Question: I am struggling to figure out how to create a ':key' value for my 'v-for' loop & I believe that is why the order of my list(s) are random.
This is what my template looks like:
'''
<div v-for="(items, index) in documents">
<h1>{{ index }}</h1> // 2020-06-02
...
<table class="table">
<tr>
<th>Name</th>
</tr>
<tr v-for="(item, index) in items" :key="index">
<td>{{ item.name }}</td> // Foo
</tr>
</table>
</div>
'''
My 'documents' prop looks like this:
'''
{
2020-06-01: ['name': 'Foo', ...],
2020-06-02: ['name': 'Bar', ...],
2020-06-03: ['name': 'Baz', ...],
}
'''
My props are returning the 'documents' in the correct order, but they are not shown on screen in the correct order. For example, I'll see '2020-06-03, 2020-06-01, 2020-06-02' or a different combination. I think it's because I don't have a ':key' so Vue doesn't know how to order things.
Since I am using the 'index' in my outter loops, I'm not sure how to get a unique key.
What I think I need is something like:
'''
<div v-for="(items, date, index) in documents" :key="index">...</div>
'''
But, that's not really how it works.
I've also tried something like:
'''
<div v-for="(items, index) in documents" :key="'i-${index}'">...</div>
'''
No luck there either.
Thank you for any suggestions!
Thank you for your feedback! Here's a few notes.
I'm getting 'documents' from another source. I'm passing it is as props to my component. Currently, I'm using a computed property to to alter the actual object; maybe add a key or something. No luck just yet...
Just as you've stated, it is coming in as an object. Each key of the object is a date. Each date, then has an array that I'm also looping through.
Here is what 'documents' looks like (also added a screenshot). You can see that the dates are in order. The props are straight from my external service, so things look great so far.
'''
{
2020-06-01: ['name': 'Foo', ...],
2020-06-02: ['name': 'Bar', ...],
2020-06-03: ['name': 'Baz', ...],
}
'''
[
> you can go with index2 or whatever else you would like
I tried making 'index' be 'date' just to help keep things straight and yeah.. I tried adding a third argument in the 'v-for' just in case there was an unknown secret I could tap into (sadly no) :)
> the format of your prop is messing me up mostly.
Same here, I'm just not able to understand why the order looks good in my props, but when looping through things, its pretty random.
> show what you want the table to look like
This is the result I'm trying to accomplish.
'''
<h2>2020-06-01</h2>. // this is the "missing" index (outer loop)
<table>
<tr>
<th>Name</th>
<th>Email</th>
</tr>
<tr> // this is the array that exists within each date
<td>Foo</td>
<td>foo@example.com</td>
</tr>
</table>
'''
Thank you much @Goofballtech! Your answer really helped me think about what I had and directions to try. Here's what I ended up with. 'sortedDocuments' is a computed property; 'this.documents' is a reference to the 'documents' props that is getting passed in.
'''
sortedDocuments() {
const data = this.documents;
return Object.keys(data)
.map((date) => {
return {
date: date,
data: data[date],
}
})
.sort(function (a, b) {
let dateA = new Date(a.date);
let dateB = new Date(b.date);
return dateA - dateB;
})
.reverse();
},
'''
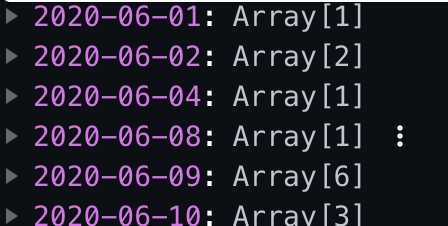
Answer: :key is used to watch for changes, not necessarily for order.
2 things.
1. if you want to maintain a specific order the general solution is to use an array. Order of object (although there is a bit of method to the madness) cannot necessarily be counted upon.
2. I believe you should used a computed property to modify these as you require then iterate over that array instead of using the object directly for what it seems you are trying to do. Will be back will an edit adding code in a moment.
Edit1 -
General information about indexes in v-for. The word index is not some magic keyword. If you have nested v-for you can do this:
'''
<div v-for="(stuff, index) in stuffing">
display stuff here, index is your key
<div v-for="otherStuff, skdjdfhfyjsksj) in theOtherThings">
skdjdfhfyjsksj is your key value here
</div>
</div>
'''
index is shown in examples to be clear but you can go with index2 or whatever else you would like there. It's getting passed as the second argument and that's where the magic happens.
Back to the base issue...So the format of your prop is messing me up mostly. Sorting the existing entries is straight forward but there really isn't a key:value array in javascript. Those are objects. So where are you getting the documents prop from originally? Is that something you are creating to pass down or is it coming that way from an external source?
sorting of the dates can be done like this in computed, this doesn't include the rest of the data yet as I'm not sure if you need to convert those on the fly or if we can change the prop before it gets here. I changed your document arrays to objects because the code would never show anything with that data formatted as an array as it complained about a missing ] since it did not expect the array key:value formatting.
<URL>
'''
computed: {
sortedDates(){
return Object.keys(this.documents)
.sort((a,b) => a > b ? 1 : 0)
}
},
'''
Final request for this edit, can you show what you want the table to look like? Having that context would help in finding the optimal data structure to achieve the results you need.
Edit2 -
Assuming the object can be an array of objects, and there is potential to have more than one name/email per date array. The below would work.
It all hinges on those funky arrays though.
Might be easier for you to copy the raw return from the API and just go in in to sterilize the data so i can see how the arrays are formatted.
<URL>
'''
<div v-for="(docDate, index) in sortedDates" :key="index">
<h3>
{{docDate.date}}
</h3>
<table class="table">
<tr>
<th>Name</th>
<th>Email</th>
</tr>
<tr v-for="(item, index2) in docDate.data.length" :key="index2">
<td>{{documents[docDate.date][index2].name}}</td>
<td>{{documents[docDate.date][index2].email}}</td>
</tr>
</table>
</div>
'''